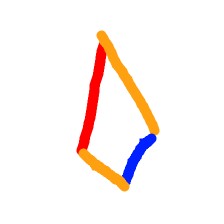
Shape: kite